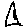
Label: triangle